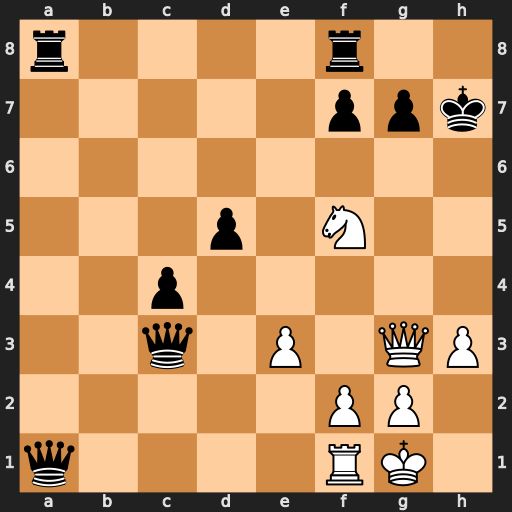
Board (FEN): r4r2/5ppk/8/3p1N2/2p5/2q1P1QP/5PP1/q4RK1
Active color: w
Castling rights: -
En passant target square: -
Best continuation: Qh4+ Kg6 Ne7#